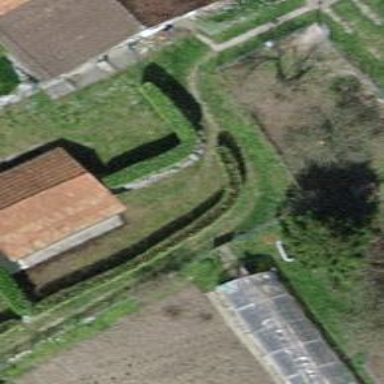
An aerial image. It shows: Hedge barrier.